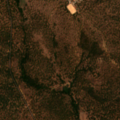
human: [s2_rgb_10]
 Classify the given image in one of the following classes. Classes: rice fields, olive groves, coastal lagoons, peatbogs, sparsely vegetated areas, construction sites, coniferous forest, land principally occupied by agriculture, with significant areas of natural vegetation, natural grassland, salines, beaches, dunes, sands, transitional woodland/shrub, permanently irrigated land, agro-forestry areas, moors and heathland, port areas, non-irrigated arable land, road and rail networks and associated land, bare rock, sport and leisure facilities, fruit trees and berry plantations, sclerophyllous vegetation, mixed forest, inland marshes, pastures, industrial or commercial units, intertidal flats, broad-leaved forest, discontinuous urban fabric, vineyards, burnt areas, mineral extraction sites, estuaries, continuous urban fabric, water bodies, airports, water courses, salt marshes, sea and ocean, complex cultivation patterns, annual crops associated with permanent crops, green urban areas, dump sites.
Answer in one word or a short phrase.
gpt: complex cultivation patterns, agro-forestry areas